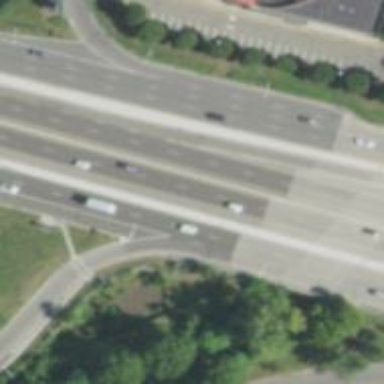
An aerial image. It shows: Asphalt trunk link road.